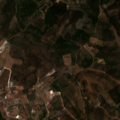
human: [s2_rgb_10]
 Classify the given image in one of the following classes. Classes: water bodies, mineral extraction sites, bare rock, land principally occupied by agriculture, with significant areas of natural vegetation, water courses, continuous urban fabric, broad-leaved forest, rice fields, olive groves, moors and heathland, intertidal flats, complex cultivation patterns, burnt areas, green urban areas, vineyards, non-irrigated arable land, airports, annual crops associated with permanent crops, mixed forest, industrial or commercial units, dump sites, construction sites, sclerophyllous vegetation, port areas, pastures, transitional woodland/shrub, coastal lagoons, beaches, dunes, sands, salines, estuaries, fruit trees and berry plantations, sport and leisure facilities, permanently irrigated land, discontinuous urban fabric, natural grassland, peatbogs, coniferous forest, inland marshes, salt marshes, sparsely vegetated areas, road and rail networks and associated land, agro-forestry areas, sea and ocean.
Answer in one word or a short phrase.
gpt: non-irrigated arable land, olive groves, land principally occupied by agriculture, with significant areas of natural vegetation, sclerophyllous vegetation, transitional woodland/shrub